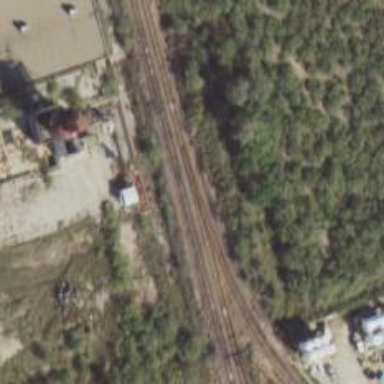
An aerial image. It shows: Rail spur service.